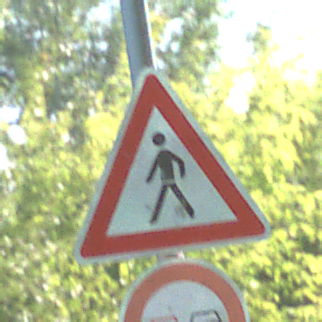
Verkehrszeichen: FussgaengerRechts
Zusatzzeichen unten: Ueberholverbot
Umgebung: Outdoor, Nature
Tageszeit: MorningAfternoon
Wetter: Clear
Licht: Natural
Jahreszeit: NotSpecified
Kontrast: HighContrast